Question: I wrote a small program to get the magic number from an .au file and print it to console, but every time I try, instead of getting the intended '.snd', I get '.snd$' instead.
I'm not sure why this is happening, considering that I'm only reading in 4 bytes, which is what the magic number is comprised of. So, where is the extra character coming from?
'''
#include <stdio.H>
int main()
{
FILE *fin;
int r;
char m[4], path[20];
scanf("%s", path);
fin = fopen(path, "r");
r = fread(&m, sizeof(char), 4, fin);
printf("magic number is %s
", m);
return 0;
}
'''

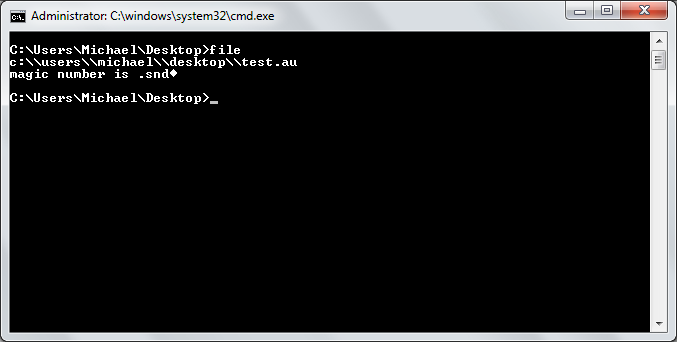
Answer: You're printing it as though it were a string, which in C, means that it's NUL-terminated. Change your code like this and it will work as you expect:
'''
char m[5];
m[4] = ''; /* add terminating NUL */
'''
Also, you should be aware that <URL>. Use a command line argument instead.